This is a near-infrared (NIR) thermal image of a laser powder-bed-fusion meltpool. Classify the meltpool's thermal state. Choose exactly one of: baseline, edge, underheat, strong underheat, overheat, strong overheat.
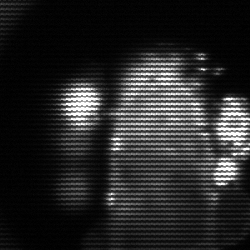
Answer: strong underheat